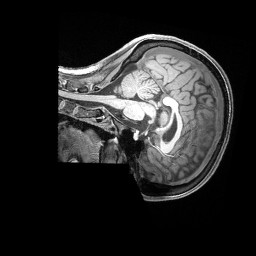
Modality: T1w
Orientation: sagittal
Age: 21
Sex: female
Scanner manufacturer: siemens
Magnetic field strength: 3 T
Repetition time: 2.4 s
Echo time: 0.00228 s